Interaction volume radius: 5 \u00c5
Interaction volume height: 15 \u00c5
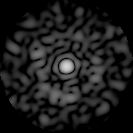
Disorder parameter: 0.8345